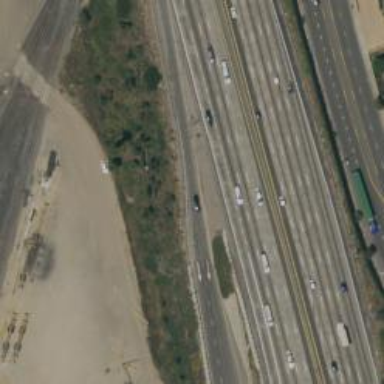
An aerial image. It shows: Motorway junction.